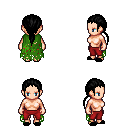
a pixel art fantasy rpg character, female body template, human, light skin, green tattered cape, red pants, black ponytail hairstyle, black slippers, four views (front, back, left, right), 2x2 character sprite sheet, small pixel art, hard edges, no anti-aliasing